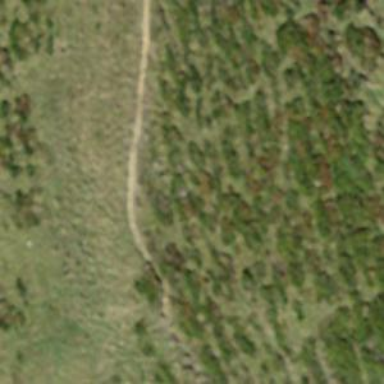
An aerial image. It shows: Path.